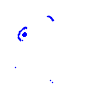
Particle: pion